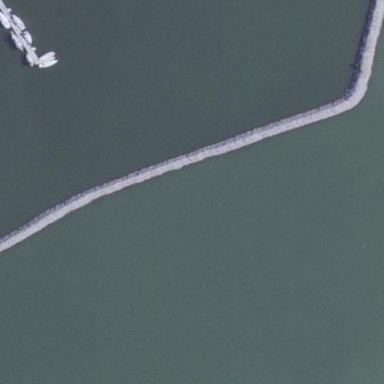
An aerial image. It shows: Breakwater structure.